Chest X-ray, PA view. Patient: 36 years old, sex F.
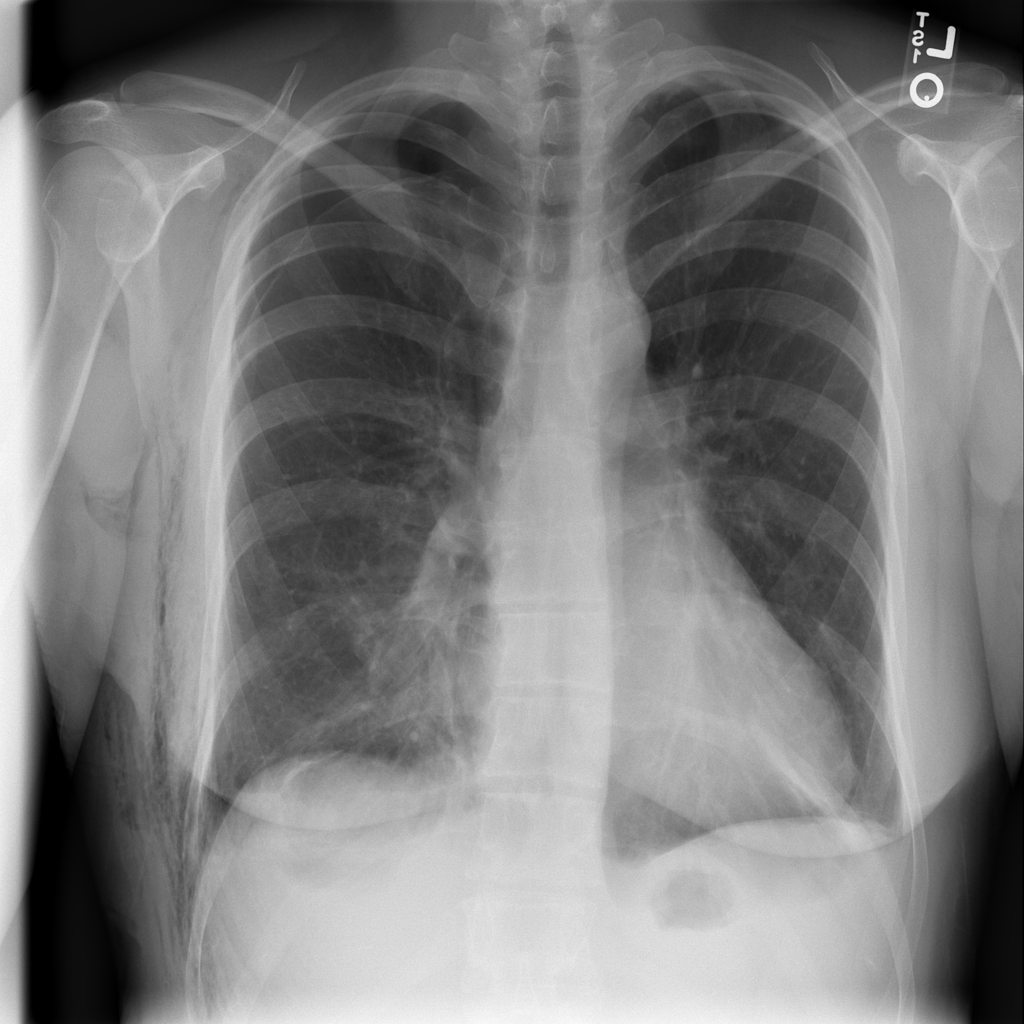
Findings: Atelectasis, Emphysema, Infiltration, Pneumothorax